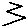
Label: zigzag